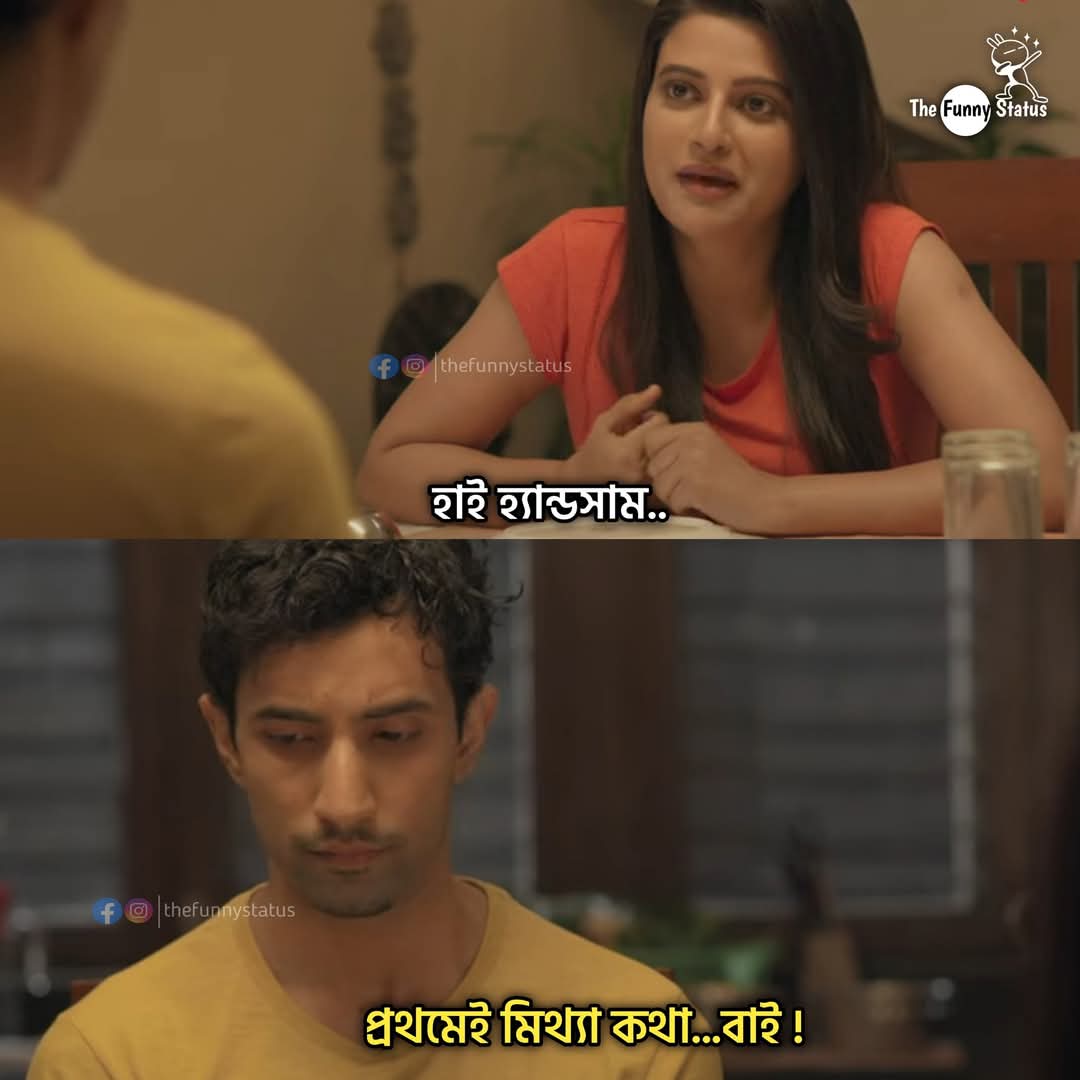
Text: হাই হ্যান্ডসাম..
প্রথমেই মিথ্যা কথা... বাই!
Label: Non Hate